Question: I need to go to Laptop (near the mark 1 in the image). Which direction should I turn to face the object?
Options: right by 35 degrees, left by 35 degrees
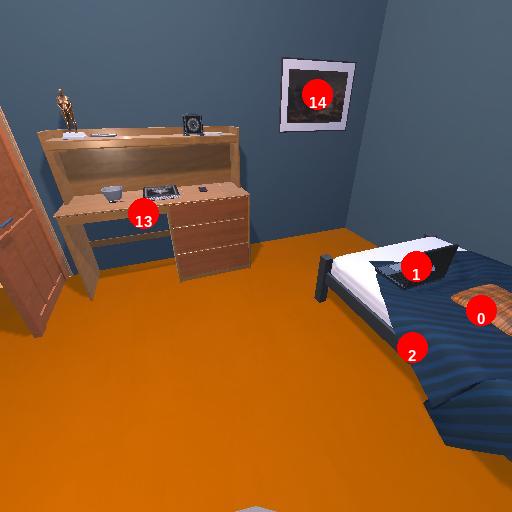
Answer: right by 35 degrees